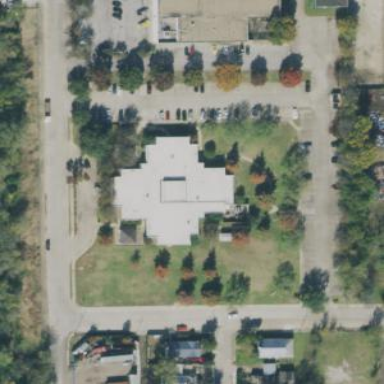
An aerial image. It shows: Commercial building.